Question: I face a problem to show the Question and Options on view page and submit the result to the result page and check the result is true or false. The code is below.
The problem is the radio button allowed only one to be checked. See my screenshot below. How can I fix this?

[TakeExam.jsp]
'''
<form method="post" action="Examprocess" class="form-horizontal">
<div class="form-group">
<label class="control-label col-sm-1" style="color: white"> Subject:</label>
<div class="col-sm-3">
<select class="form-control" name="sub">
<option>Select your choice</option>
<option>cprog</option>
<option>cpp</option>
<option>html</option>
<option>java</option>
</select>
</div>
</div>
<div class="form-group">
<div class="col-sm-offset-2 col-sm-10">
<input style="color:red" type="submit" value="start exam" />
</div>
</div>
</form>
'''
[Examprocess (Servlet)]
'''
package exam.controller;
import java.io.IOException;
import javax.servlet.RequestDispatcher;
import javax.servlet.ServletException;
import javax.servlet.annotation.WebServlet;
import javax.servlet.http.HttpServlet;
import javax.servlet.http.HttpServletRequest;
import javax.servlet.http.HttpServletResponse;
import javax.servlet.http.HttpSession;
import exam.DAO.CTest;
@WebServlet("/Examprocess")
public class Examprocess extends HttpServlet {
private static final long serialVersionUID = 1L;
protected void doGet(HttpServletRequest request, HttpServletResponse response) throws ServletException, IOException {
}
protected void doPost(HttpServletRequest request, HttpServletResponse response) throws ServletException, IOException {
String subject = request.getParameter("sub");
HttpSession session = request.getSession();
session .setAttribute("Subject", subject);
if(subject.equals("cprog")) {
CTest ctest = new CTest();
RequestDispatcher rd = request.getRequestDispatcher("view.jsp");
request.setAttribute("examq", ctest.getdata());
rd.forward(request, response);
//response.sendRedirect("view.jsp");
}
else if(subject.equals("cpp")) {
response.sendRedirect("view1.jsp");
}
}
}
'''
[CTest.java]
'''
package exam.DAO;
import java.sql.*;
import java.util.ArrayList;
import exam.DTO.ExamQ;
import exam.utilities.ConnectionFac;
public class CTest {
Connection cn = null;
PreparedStatement ps = null;
Statement st = null;
ResultSet rs = null;
ConnectionFac con = new ConnectionFac();
String selectctest ="select * from ctest";
public ArrayList<ExamQ> getdata() {
ArrayList<ExamQ> arr =new ArrayList<ExamQ>();
try {
rs=con.getResultSet(selectctest);
while(rs.next()) {
ExamQ examques =new ExamQ();
examques.setQid(rs.getShort(1));
examques.setQuestion(rs.getString(2));
examques.setOption1(rs.getString(3));
examques.setOption2(rs.getString(4));
examques.setOption3(rs.getString(5));
examques.setOption4(rs.getString(6));
examques.setAnswer(rs.getString(7));
arr.add(examques);
}
} catch (SQLException e) {
e.printStackTrace();
}
return arr;
}
}
'''
[ExamQ.java (getter and Setter)]
'''
package exam.DTO;
public class ExamQ {
int qid;
String question;
String option1;
String option2;
String option3;
String option4;
String answer;
public int getQid() {
return qid;
}
public void setQid(int qid) {
this.qid = qid;
}
public String getQuestion() {
return question;
}
public void setQuestion(String question) {
this.question = question;
}
public String getOption1() {
return option1;
}
public void setOption1(String option1) {
this.option1 = option1;
}
public String getOption2() {
return option2;
}
public void setOption2(String option2) {
this.option2 = option2;
}
public String getOption3() {
return option3;
}
public void setOption3(String option3) {
this.option3 = option3;
}
public String getOption4() {
return option4;
}
public void setOption4(String option4) {
this.option4 = option4;
}
public String getAnswer() {
return answer;
}
public void setAnswer(String answer) {
this.answer = answer;
}
@Override
public boolean equals(Object obj) {
if (this == obj)
return true;
if (obj == null)
return false;
if (!(obj instanceof ExamQ))
return false;
ExamQ other = (ExamQ) obj;
if (answer == null) {
if (other.answer != null)
return false;
} else if (!answer.equals(other.answer))
return false;
if (option1 == null) {
if (other.option1 != null)
return false;
} else if (!option1.equals(other.option1))
return false;
if (option2 == null) {
if (other.option2 != null)
return false;
} else if (!option2.equals(other.option2))
return false;
if (option3 == null) {
if (other.option3 != null)
return false;
} else if (!option3.equals(other.option3))
return false;
if (option4 == null) {
if (other.option4 != null)
return false;
} else if (!option4.equals(other.option4))
return false;
if (qid != other.qid)
return false;
if (question == null) {
if (other.question != null)
return false;
} else if (!question.equals(other.question))
return false;
return true;
}
}
'''
[view.jsp]
'''
<div class="row">
<div class="col-sm-4" >
</div>
<div class="col-sm-8" >
<form method="post" action="result.jsp">
<% int i=1; %>
<c:forEach items="${examq}" var="examq" >
<label style="color:white">Q<%=i %>:<c:out value="${examq.getQuestion() }"></c:out></label><br>
<label style="color:white" for="O1">O1:<c:out value="${examq.getOption1() }"></c:out></label>
<input type="radio" name="radio" value="${examq.getOption1() }"><br>
<label style="color:white" for="O2">O2:<c:out value="${examq.getOption2() }"></c:out></label>
<input type="radio" name="radio" value="${examq.getOption2() }" ><br>
<label style="color:white" for="O3">O3:<c:out value="${examq.getOption3() }"></c:out></label>
<input type="radio" name="radio" value="${examq.getOption3() }"><br>
<label style="color:white" for="O4">O4:<c:out value="${examq.getOption3() }"></c:out></label>
<input type="radio" name="radio" value="${examq.getOption3() }"><br>
<hr>
</c:forEach>
<input type="submit" value="submit">
</form>
<a href="takeexam.jsp">GoBack</a>
</div>
</div>
'''
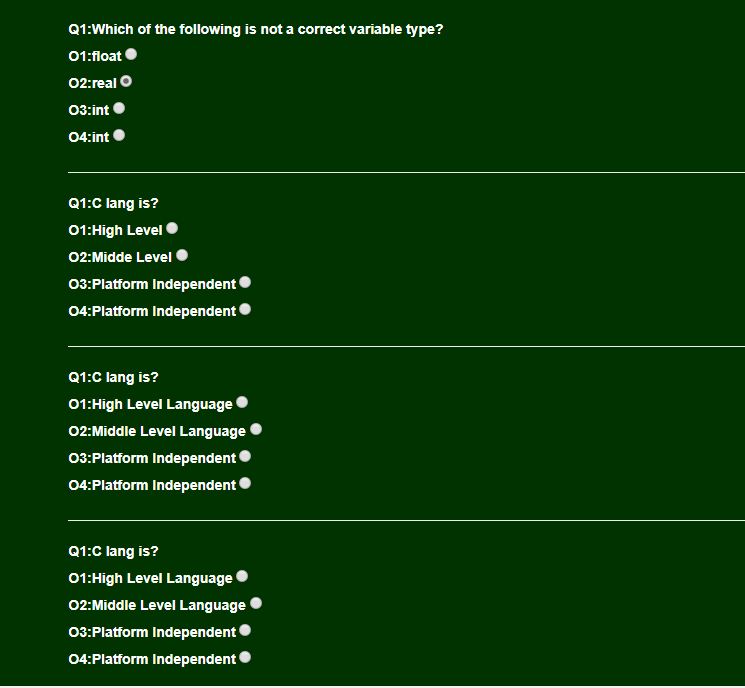
Answer: The problem is that the radio groups in your HTML form have conflicting names. You're using the following for all groups:
'''
name="radio"
'''
What you need to do is to use a different name for each group; in order words, use the same name for each question within a single group. Assuming your question IDs are integers, you could do something like:
'''
name="radio_${examq.getQid()}"
'''
That will ensure that each group exhibits mutually exclusive selection characteristics independently of the other groups.